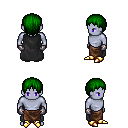
a pixel art fantasy rpg character, male body template, dark elf, purple skin, black cape, robe skirt, green plain hairstyle, metal gloves, gold boots, four views (front, back, left, right), 2x2 character sprite sheet, small pixel art, hard edges, no anti-aliasing